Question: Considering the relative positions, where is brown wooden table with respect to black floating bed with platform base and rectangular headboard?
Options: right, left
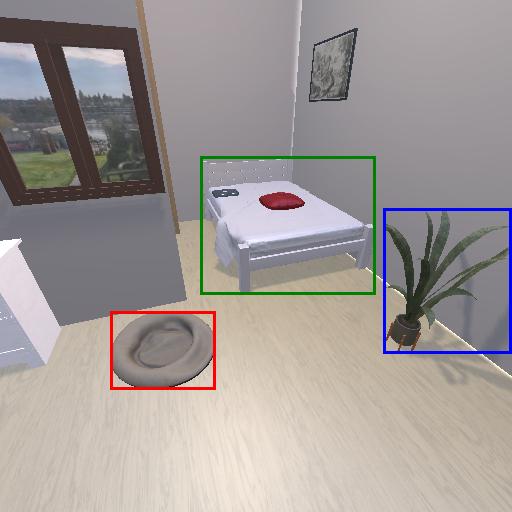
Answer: right